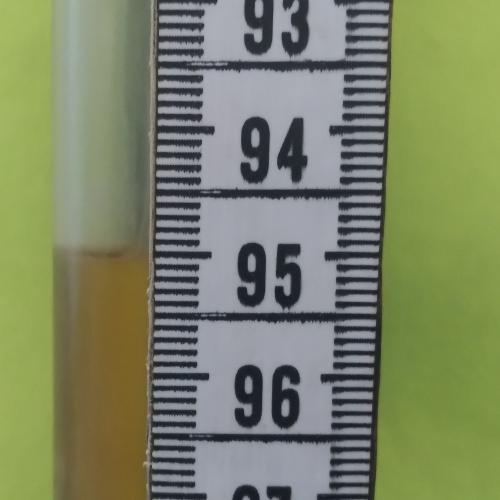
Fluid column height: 95.0 cm